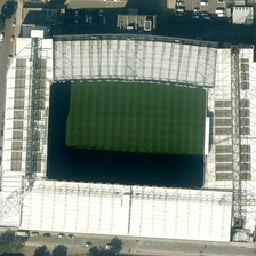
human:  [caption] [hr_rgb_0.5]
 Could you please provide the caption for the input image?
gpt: There is a green space at the bottom of the building center.

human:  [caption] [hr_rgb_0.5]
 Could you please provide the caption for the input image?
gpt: There is a white square building in the sun.

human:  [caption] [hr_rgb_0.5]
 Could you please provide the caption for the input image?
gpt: The bottom of the building center is green.

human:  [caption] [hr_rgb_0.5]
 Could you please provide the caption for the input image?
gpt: There is a white rectangular building in the sun.

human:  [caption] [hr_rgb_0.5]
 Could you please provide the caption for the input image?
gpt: There is a white rectangular building under the sun.